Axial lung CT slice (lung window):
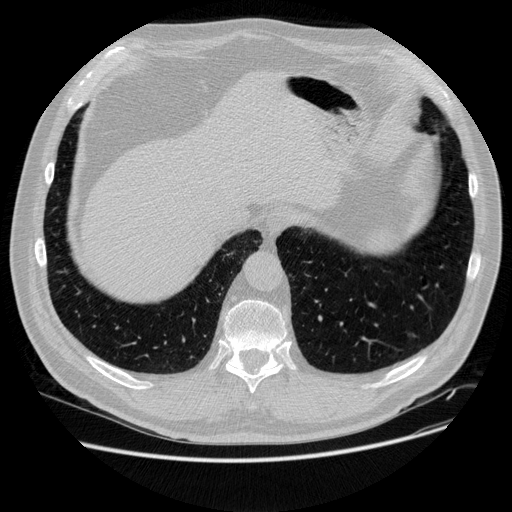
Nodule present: yes
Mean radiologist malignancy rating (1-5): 3